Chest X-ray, PA view. Patient: 64 years old, sex M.
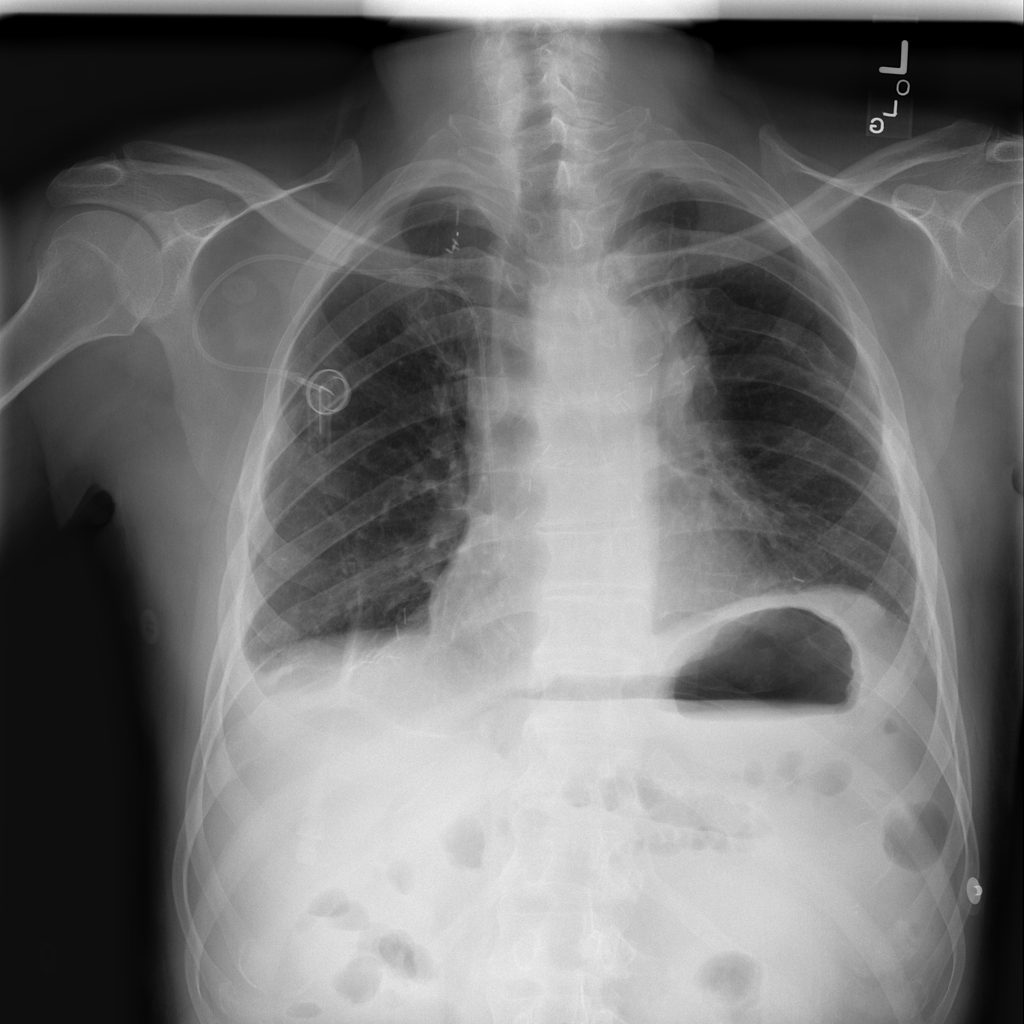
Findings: No Finding